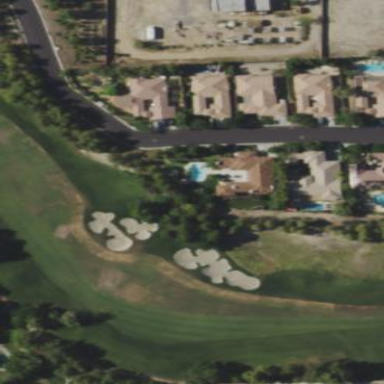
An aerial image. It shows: Area of rough grass used for golf.